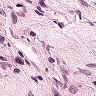
Metastatic tissue present: no